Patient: sex F, age 47
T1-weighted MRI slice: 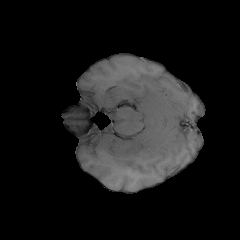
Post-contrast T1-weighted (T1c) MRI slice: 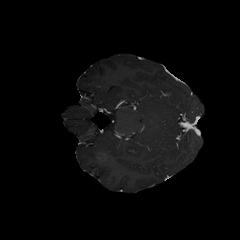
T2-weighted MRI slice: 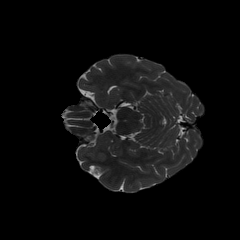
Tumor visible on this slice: yes
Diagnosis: Astrocytoma, IDH-wildtype
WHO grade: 2